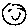
Label: smiley face